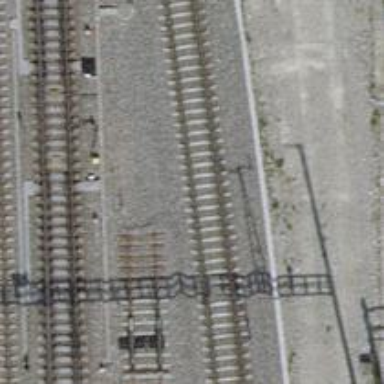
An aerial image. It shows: Rail siding with electrified contact lines for trains.